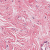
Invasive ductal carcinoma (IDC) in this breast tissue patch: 0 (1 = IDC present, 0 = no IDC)